Question: I have next XAML:
'''
<ScrollViewer Height="Auto">
<RichTextBox VerticalScrollBarVisibility="Visible">
<Paragraph>
Lorem ipsum ....
</Paragraph>
</RichTextBox>
</ScrollViewer>
'''
If you set very long text to a paragraph, lets say 10000+ bytes long - displayed content is cut even though the control height is ok:

How to make it render content correctly?
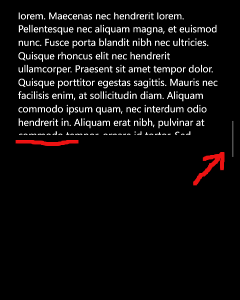
Answer: Information <URL>. Apparently, the max size height on a control is 4096 px.